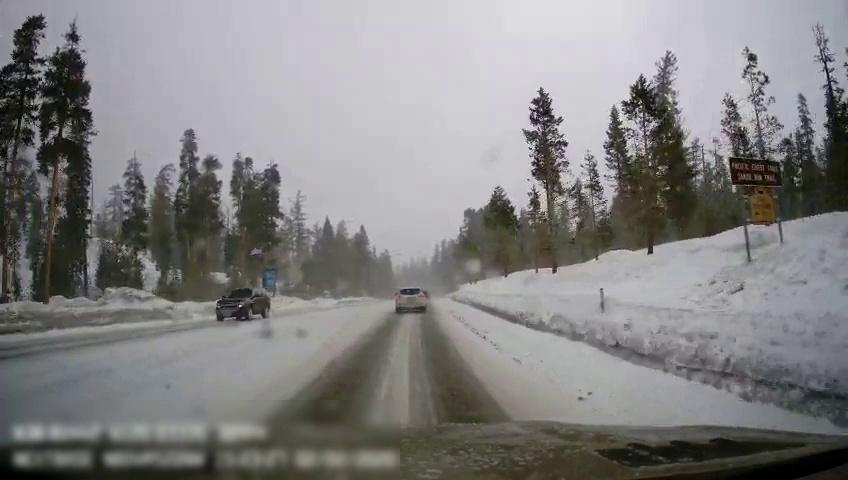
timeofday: Day
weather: Snowy
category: Drivable Space
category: Vehicles | SUV
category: Vehicles | SUV
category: Traffic | Signs
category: Traffic | Signs